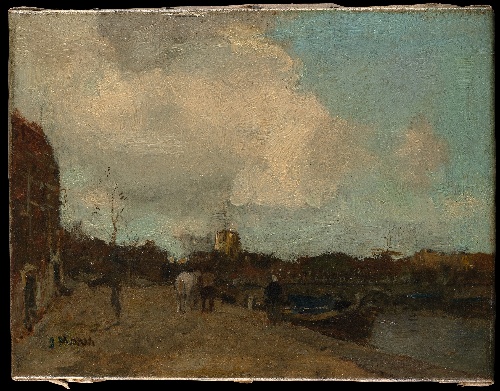
Title: Canal Side
Artist: Jacob Maris
Artist bio: Dutch, The Hague 1837–1899 Karlsbad
Object type: Painting
Classification: Paintings
Medium: Oil on canvas
Dimensions: 5 3/8 x 7 in. (13.7 x 17.8 cm)
Department: European Paintings
Credit line: Bequest of Margaret Crane Hurlbut, 1933
Accession year: 1933
Repository: Metropolitan Museum of Art, New York, NY
Tags: Horses|Canals|Boats